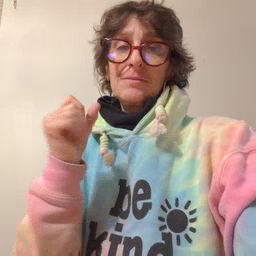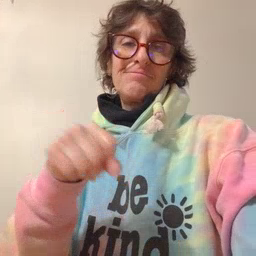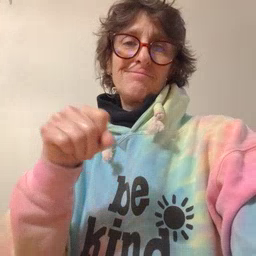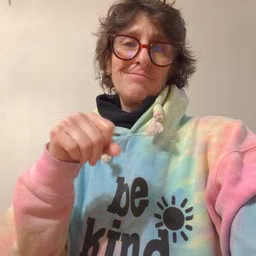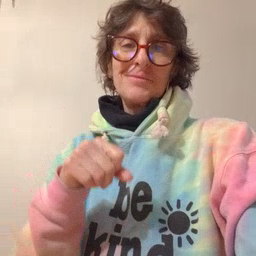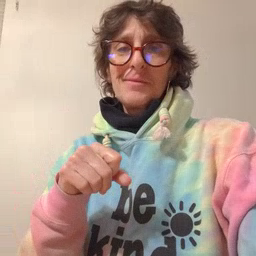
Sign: yes